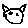
Label: cat